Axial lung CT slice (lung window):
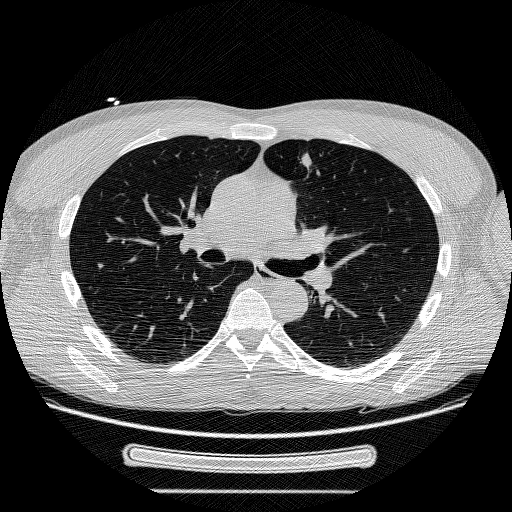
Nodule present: yes
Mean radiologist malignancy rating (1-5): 4.333